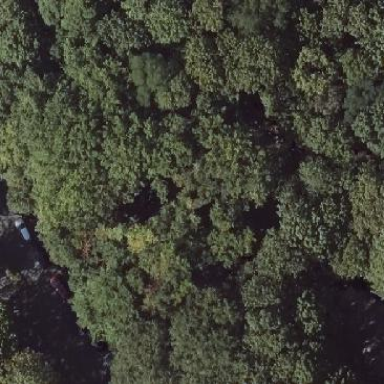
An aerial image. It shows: Mixed woodland with various types of leaves.